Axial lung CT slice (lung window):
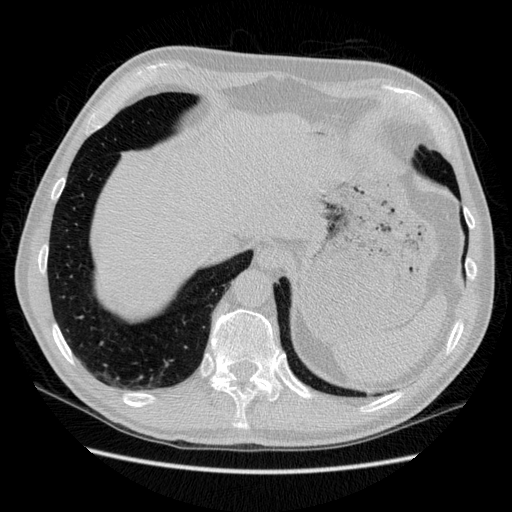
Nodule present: no